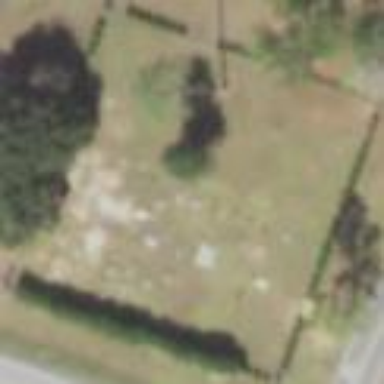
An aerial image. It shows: Cemetery.